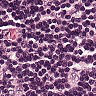
Metastatic tissue present: no